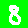
Digit: 8